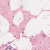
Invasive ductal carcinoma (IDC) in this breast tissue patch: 0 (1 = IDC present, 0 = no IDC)